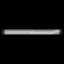
Label: line